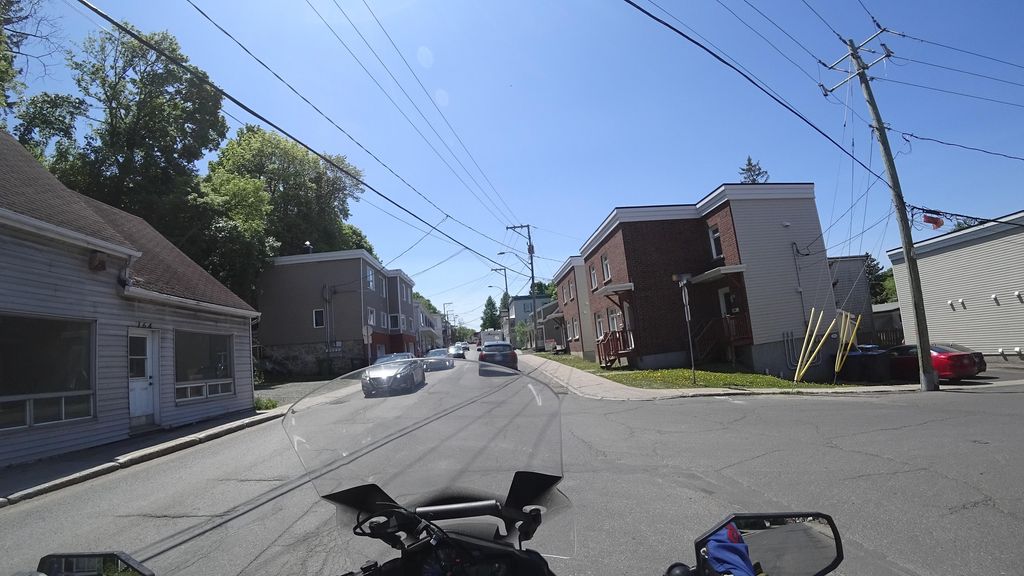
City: quebec_city